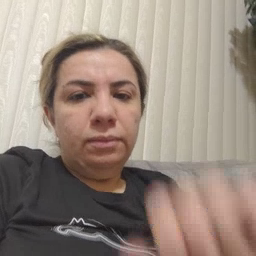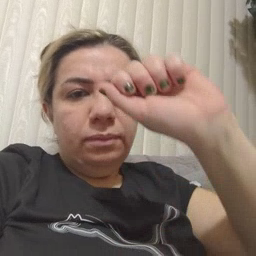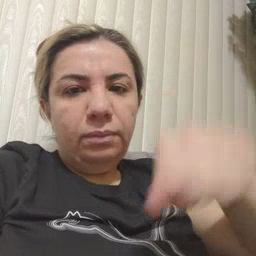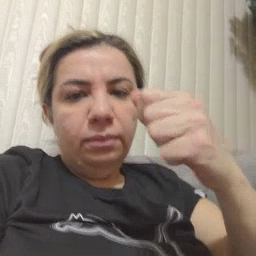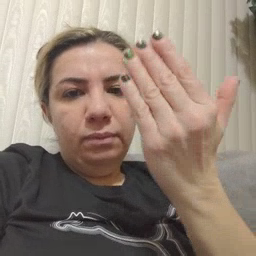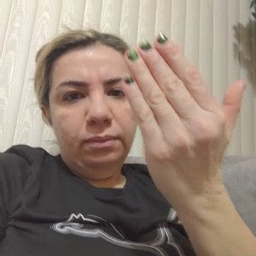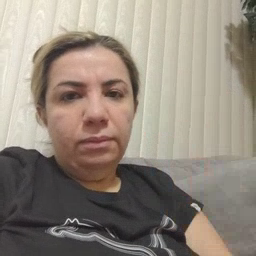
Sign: mitten